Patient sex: F
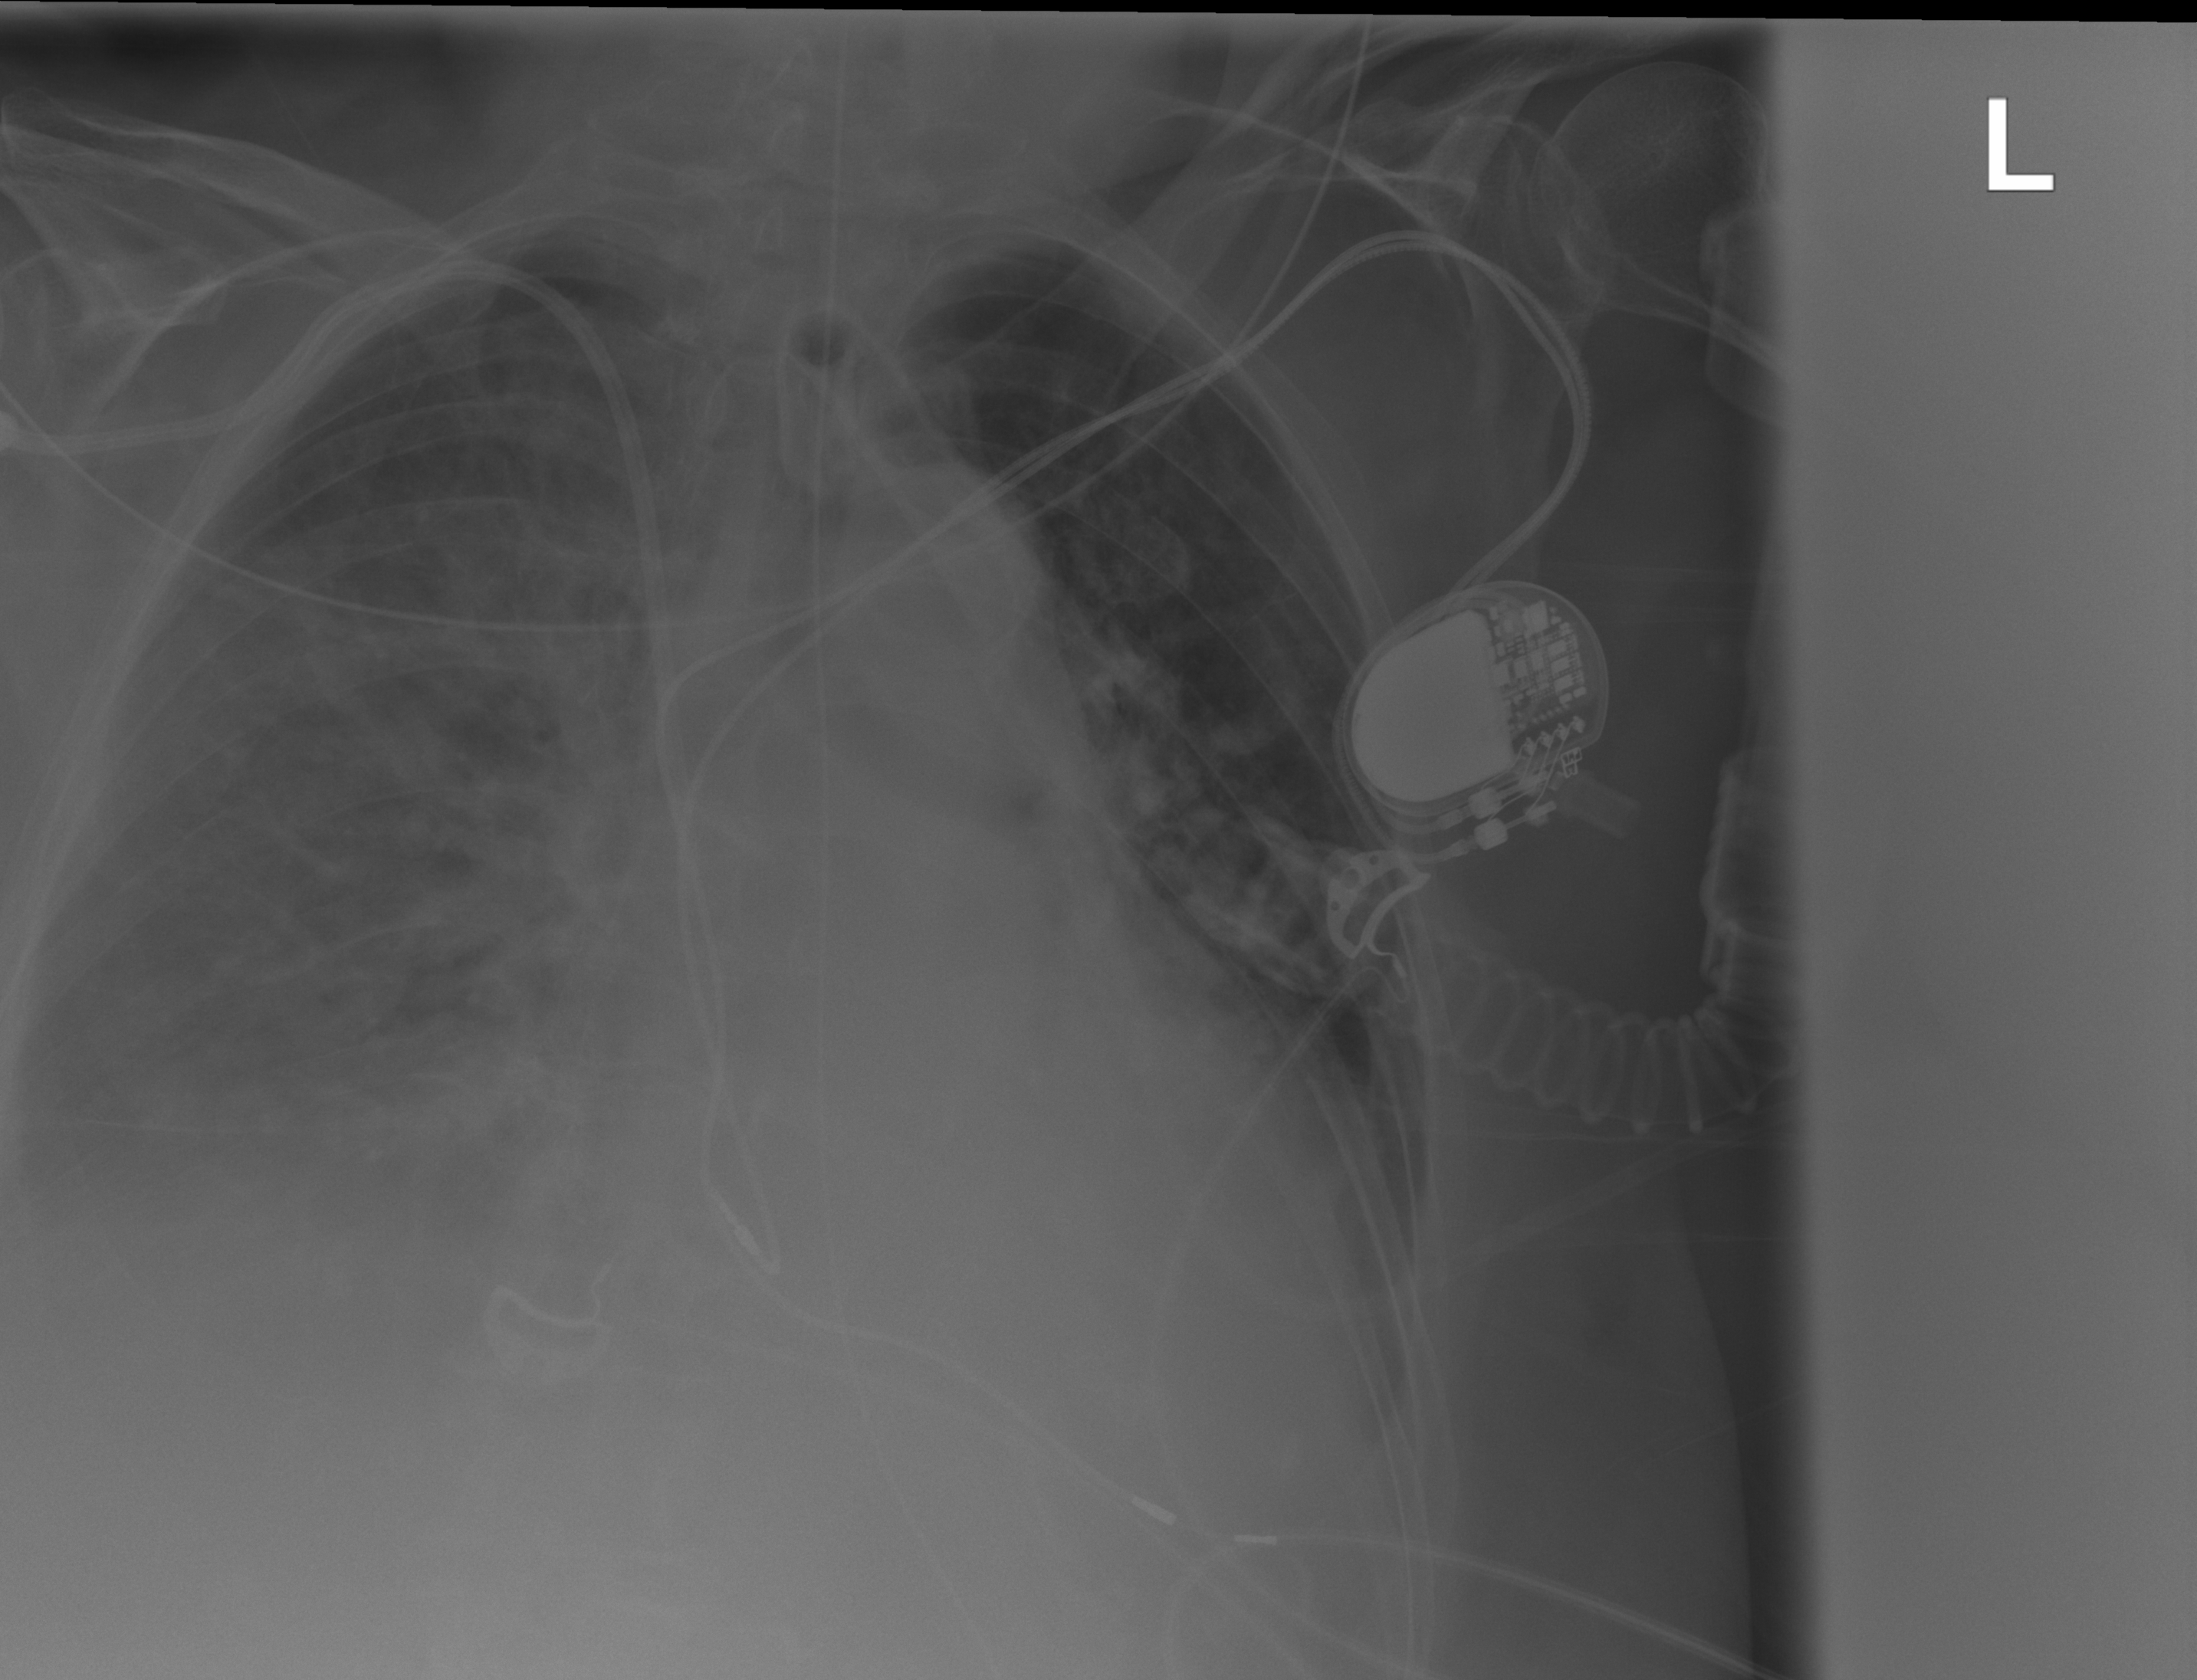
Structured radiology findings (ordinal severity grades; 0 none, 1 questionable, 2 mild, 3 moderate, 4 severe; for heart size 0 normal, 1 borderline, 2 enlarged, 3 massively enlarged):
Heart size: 2
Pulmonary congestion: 2
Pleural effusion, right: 2
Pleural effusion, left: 2
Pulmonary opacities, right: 3
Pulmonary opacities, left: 0
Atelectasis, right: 2
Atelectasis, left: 2